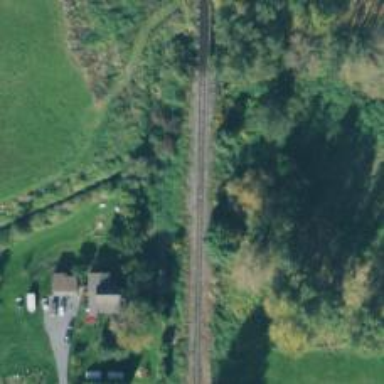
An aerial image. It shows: Disused railway with embankment.